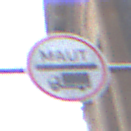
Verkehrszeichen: Mautpflicht
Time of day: Midday
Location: Outdoor (Urban)
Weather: Overcast
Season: NotSpecified
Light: Natural